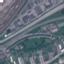
Label: Highway